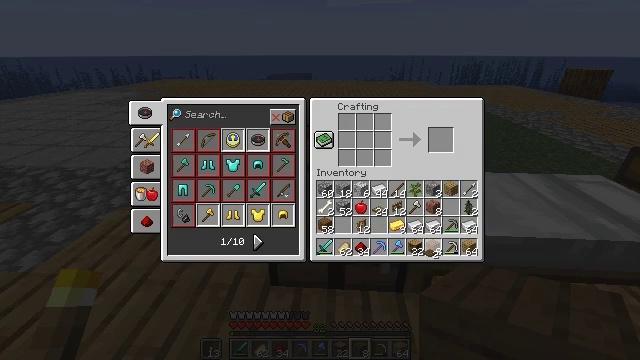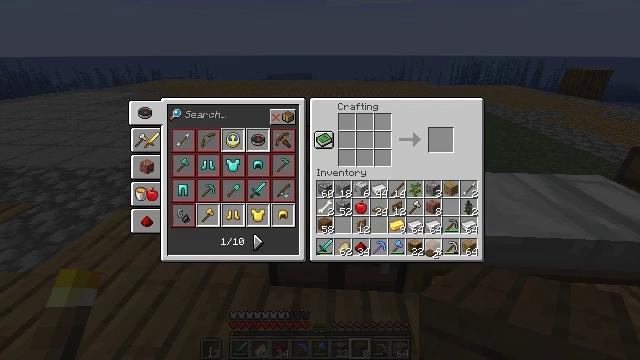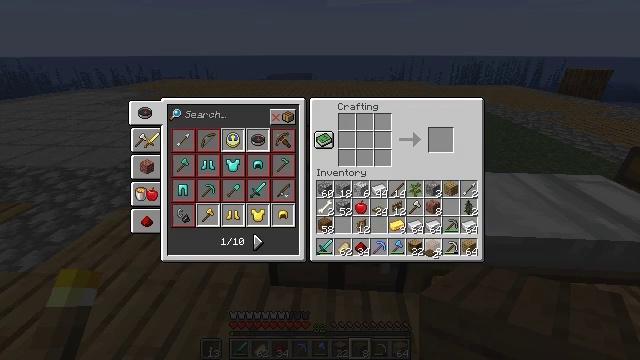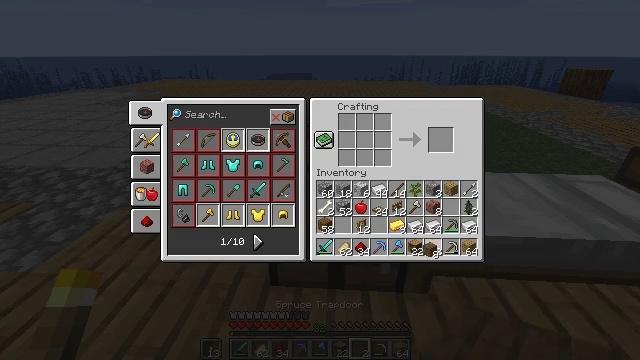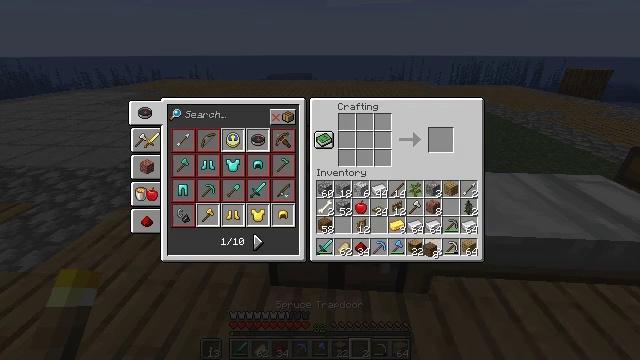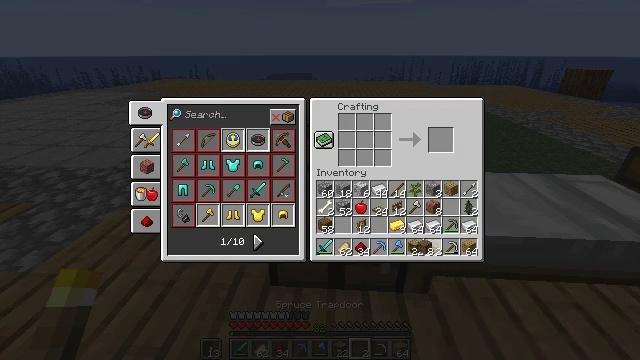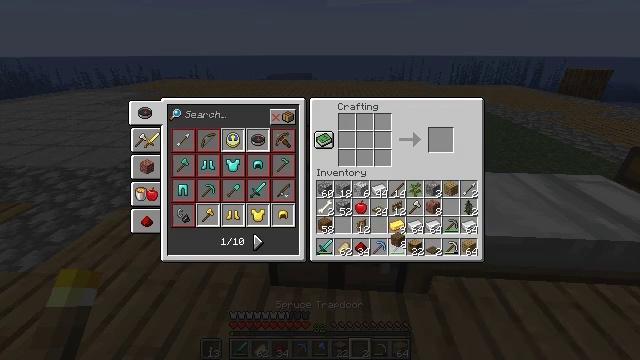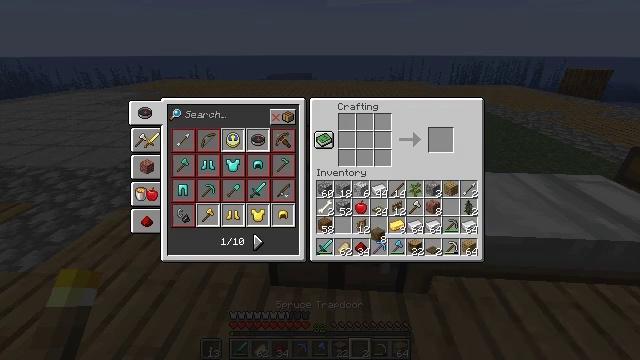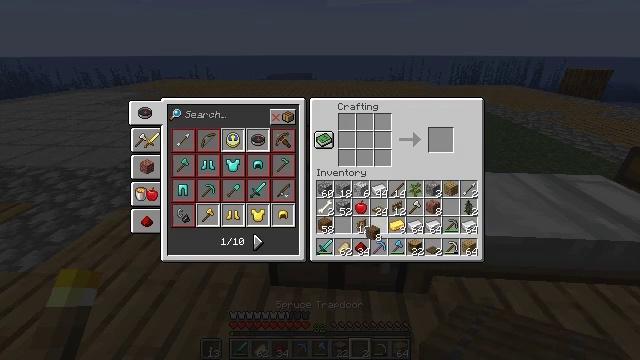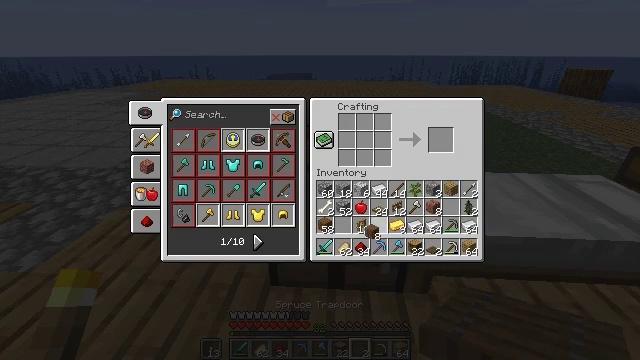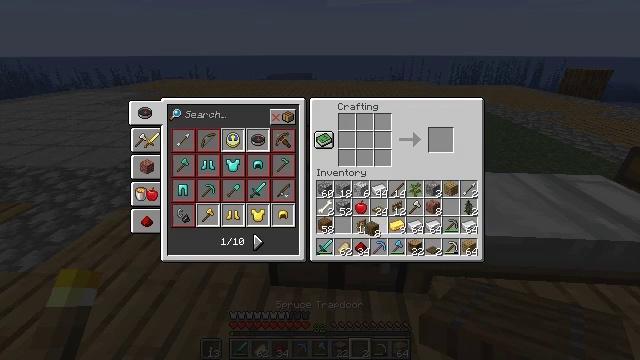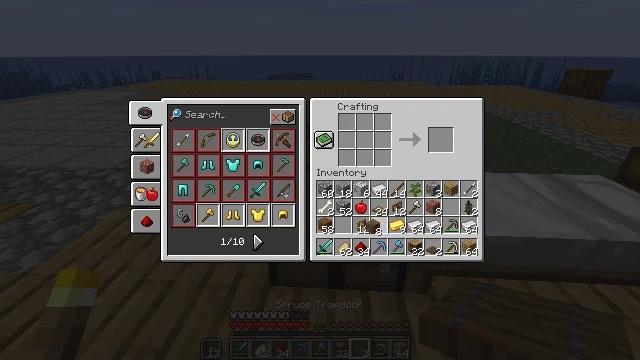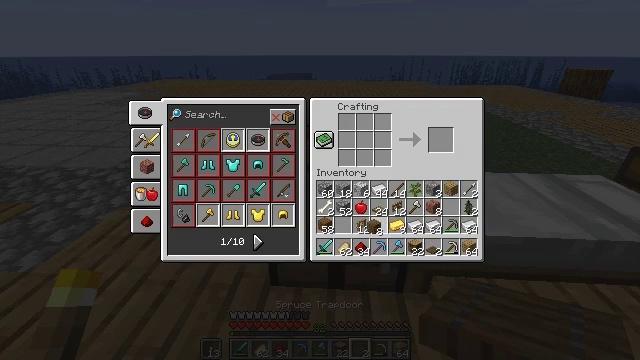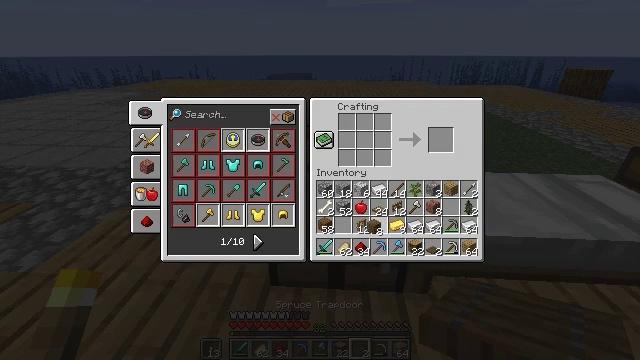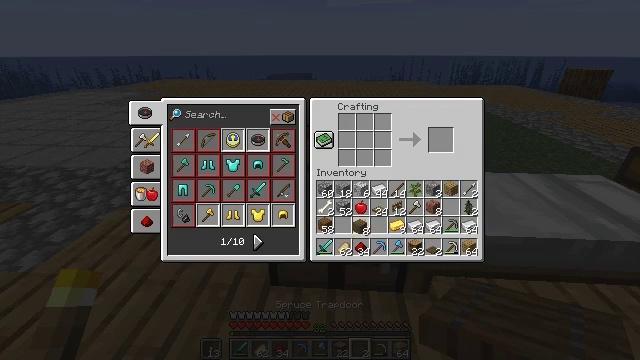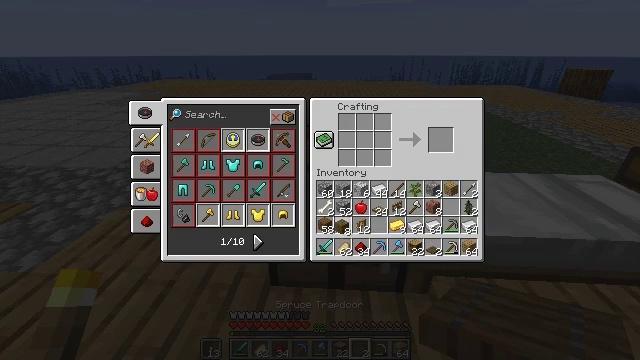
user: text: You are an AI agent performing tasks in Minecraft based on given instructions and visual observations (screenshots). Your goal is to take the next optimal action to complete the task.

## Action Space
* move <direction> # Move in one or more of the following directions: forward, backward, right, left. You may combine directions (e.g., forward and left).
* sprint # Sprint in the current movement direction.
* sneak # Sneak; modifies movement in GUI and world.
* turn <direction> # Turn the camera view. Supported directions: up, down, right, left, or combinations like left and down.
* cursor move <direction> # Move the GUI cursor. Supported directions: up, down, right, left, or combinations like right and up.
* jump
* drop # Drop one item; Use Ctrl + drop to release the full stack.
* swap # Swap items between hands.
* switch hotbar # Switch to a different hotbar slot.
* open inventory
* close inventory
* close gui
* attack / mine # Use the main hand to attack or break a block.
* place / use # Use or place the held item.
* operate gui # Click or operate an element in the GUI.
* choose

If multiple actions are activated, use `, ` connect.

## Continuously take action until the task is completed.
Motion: motion action
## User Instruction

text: Mine the oak trapdoor.
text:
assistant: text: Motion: operate gui
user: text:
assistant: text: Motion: operate gui
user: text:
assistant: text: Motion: no_op
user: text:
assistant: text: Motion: no_op
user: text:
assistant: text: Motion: no_op
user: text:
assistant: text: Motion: cursor move left and up
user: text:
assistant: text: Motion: cursor move left
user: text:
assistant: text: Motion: no_op
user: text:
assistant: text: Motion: no_op
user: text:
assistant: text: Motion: no_op
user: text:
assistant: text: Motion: no_op
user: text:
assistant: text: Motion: no_op
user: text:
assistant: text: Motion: no_op
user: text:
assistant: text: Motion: cursor move left
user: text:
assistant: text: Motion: cursor move left
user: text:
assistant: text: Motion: no_op
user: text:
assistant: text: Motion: no_op
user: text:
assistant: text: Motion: cursor move left
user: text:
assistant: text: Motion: no_op
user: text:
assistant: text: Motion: no_op
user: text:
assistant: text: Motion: no_op
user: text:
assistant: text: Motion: no_op
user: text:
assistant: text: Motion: no_op
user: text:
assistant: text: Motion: operate gui
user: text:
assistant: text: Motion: operate gui
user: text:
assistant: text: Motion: operate gui
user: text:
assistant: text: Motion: no_op
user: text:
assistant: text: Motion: no_op
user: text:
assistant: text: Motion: no_op
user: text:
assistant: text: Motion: no_op